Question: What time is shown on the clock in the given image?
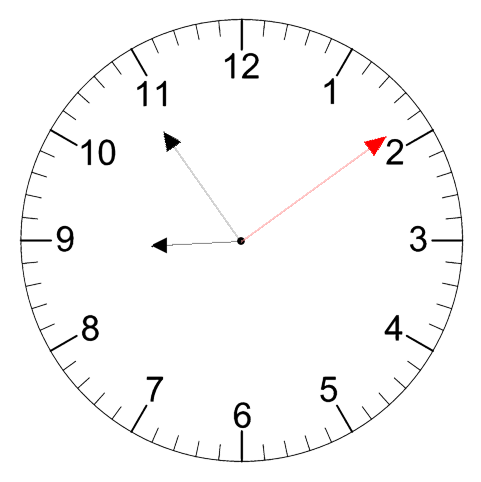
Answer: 08:54:09